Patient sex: M
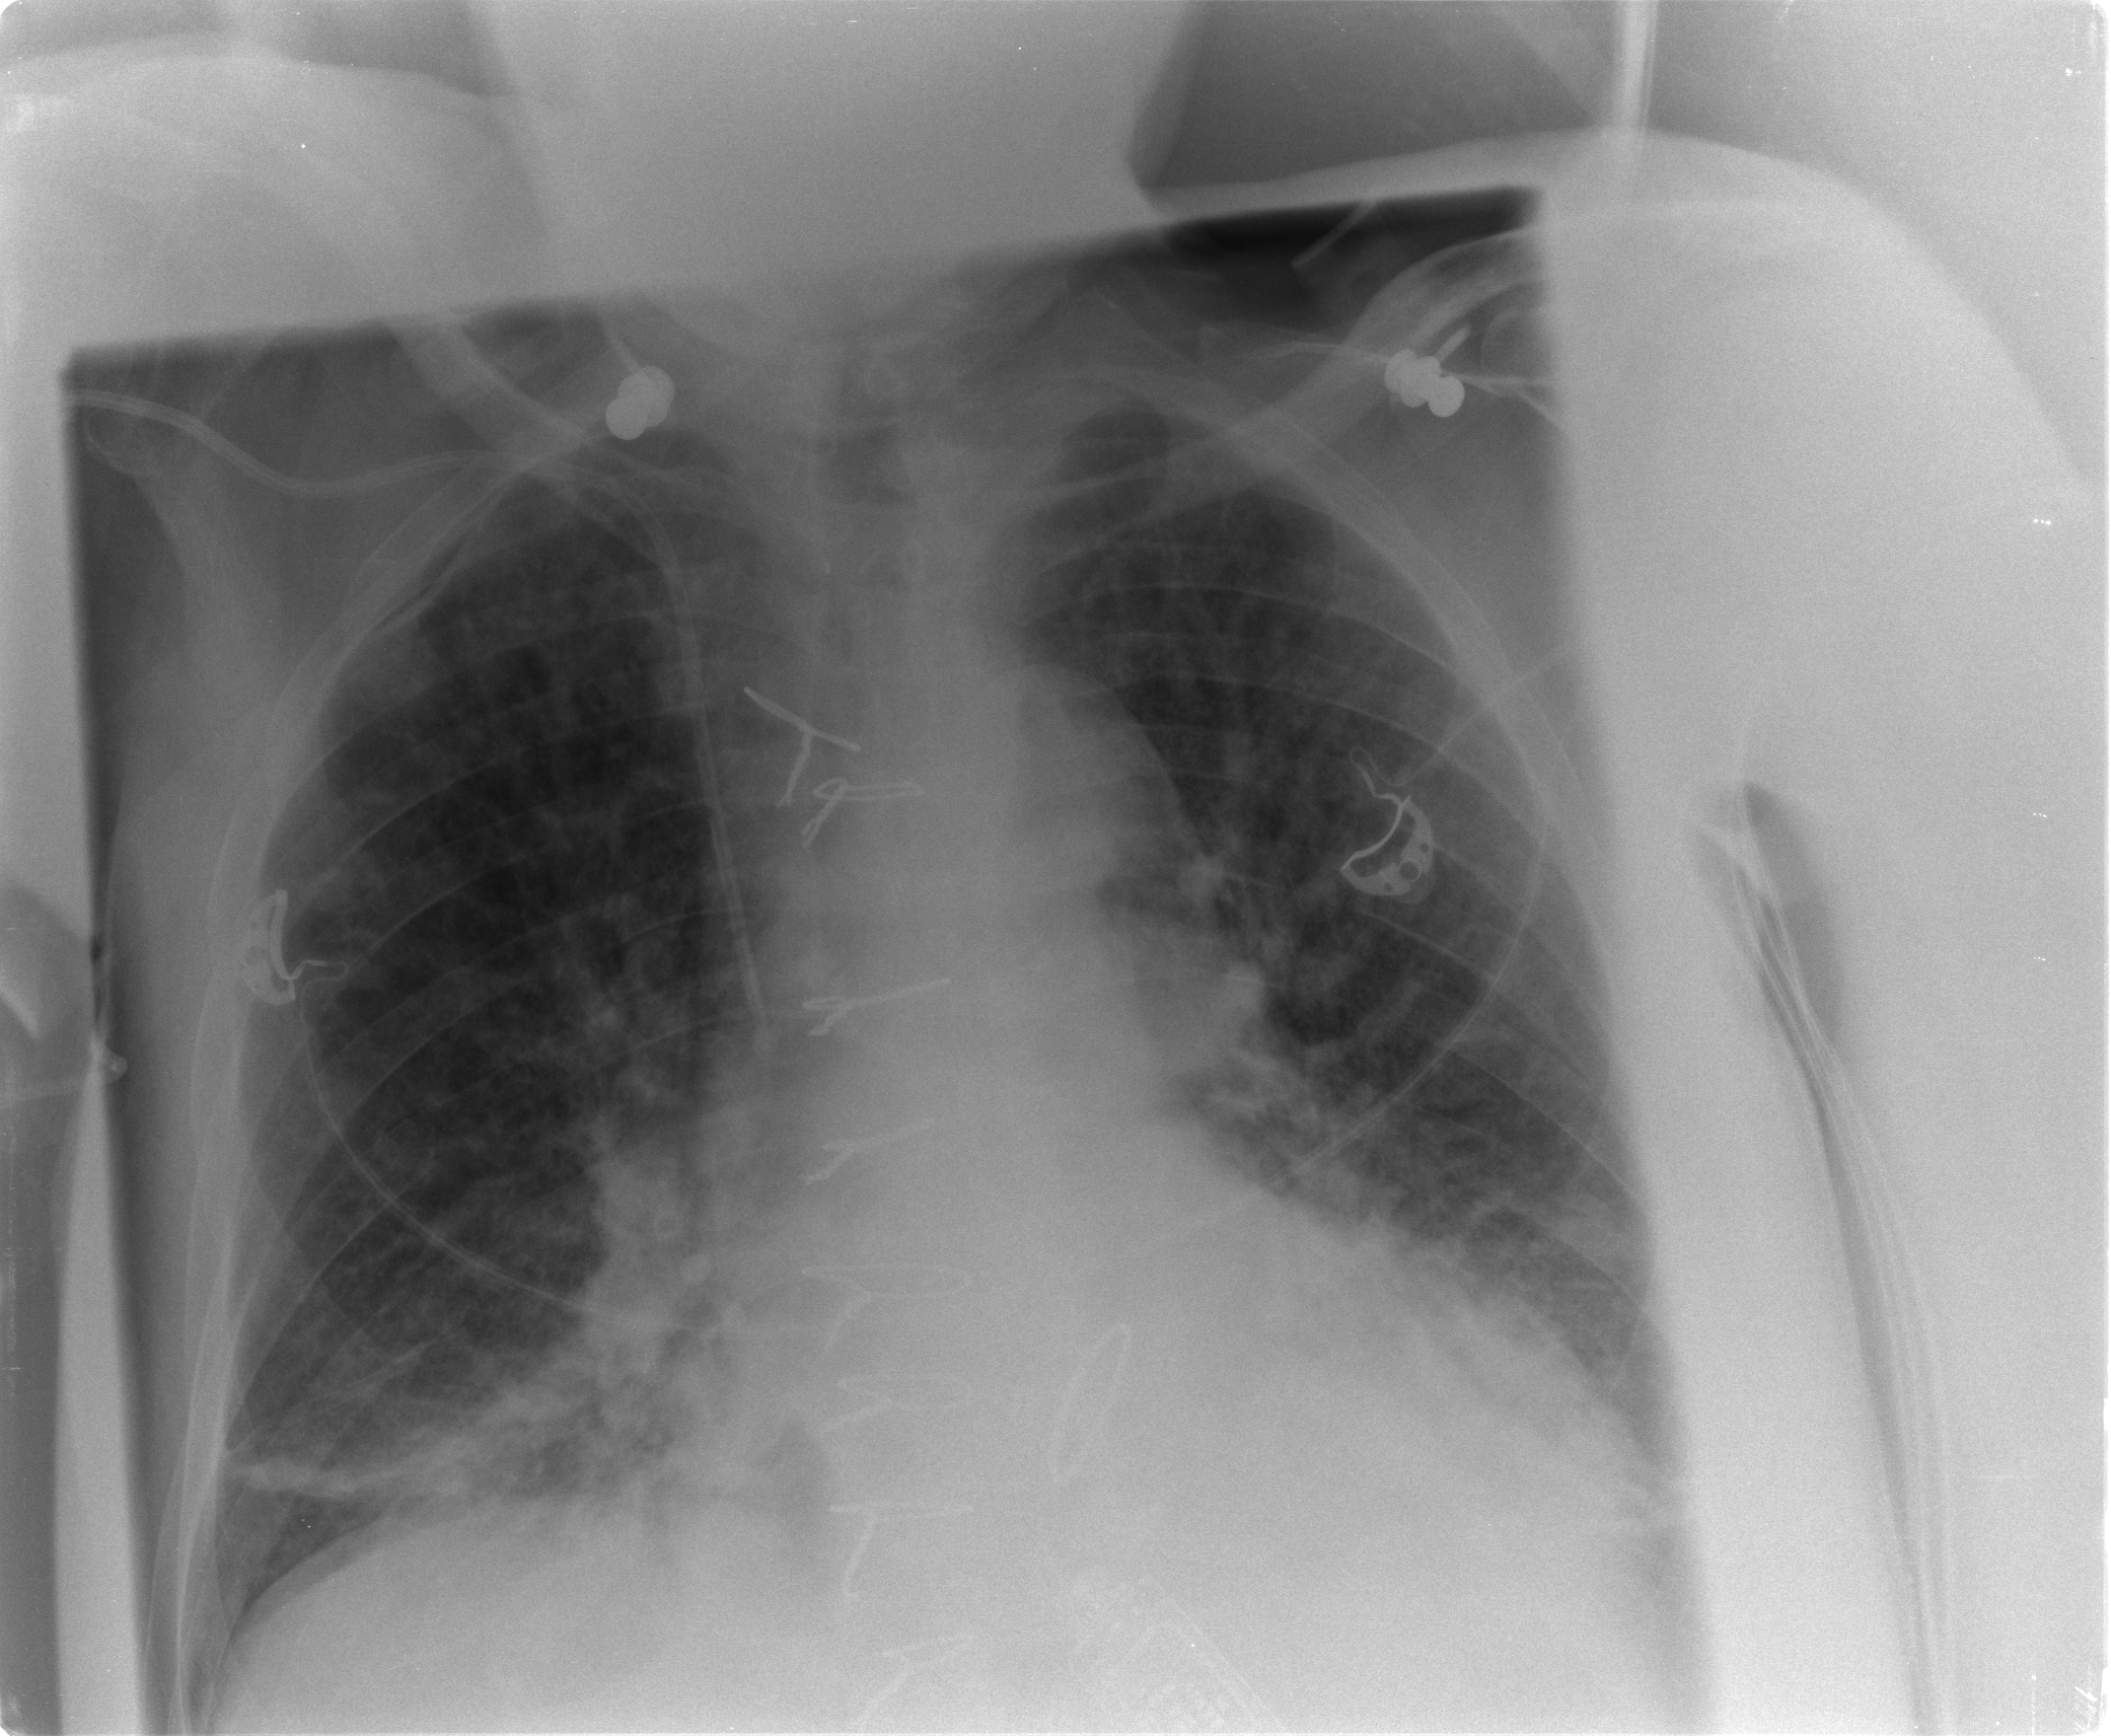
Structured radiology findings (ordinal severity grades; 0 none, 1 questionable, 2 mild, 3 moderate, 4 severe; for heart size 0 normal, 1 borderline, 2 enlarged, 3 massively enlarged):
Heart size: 2
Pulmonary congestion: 3
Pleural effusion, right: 0
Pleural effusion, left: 1
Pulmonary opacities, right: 2
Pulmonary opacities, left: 2
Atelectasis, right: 2
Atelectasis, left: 2